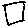
Label: square